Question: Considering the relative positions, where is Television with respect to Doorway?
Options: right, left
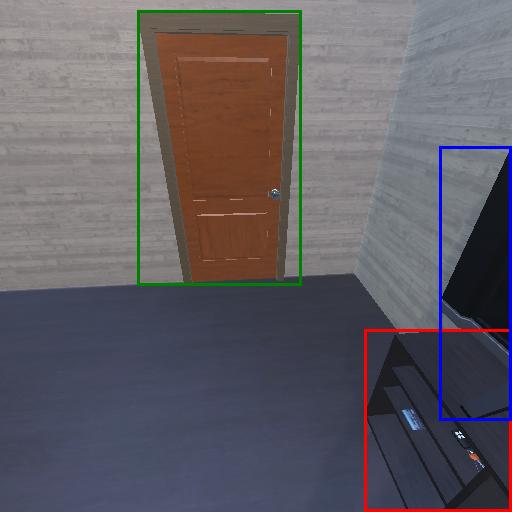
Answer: right